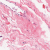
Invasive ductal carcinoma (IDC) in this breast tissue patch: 0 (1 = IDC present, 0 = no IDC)